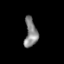
Tissue: lung
Cell type: Epithelial cells
Senescence score: 0.2365
Nuclear area (px): 360
Mean DAPI intensity: 132.65